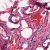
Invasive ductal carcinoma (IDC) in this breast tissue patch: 0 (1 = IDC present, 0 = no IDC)